Interaction volume radius: 5 \u00c5
Interaction volume height: 10 \u00c5
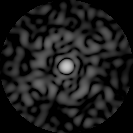
Disorder parameter: 0.8261